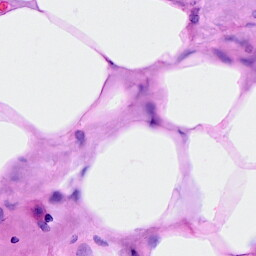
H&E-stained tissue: Breast